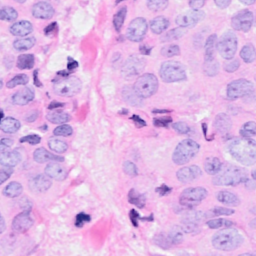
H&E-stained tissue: Breast